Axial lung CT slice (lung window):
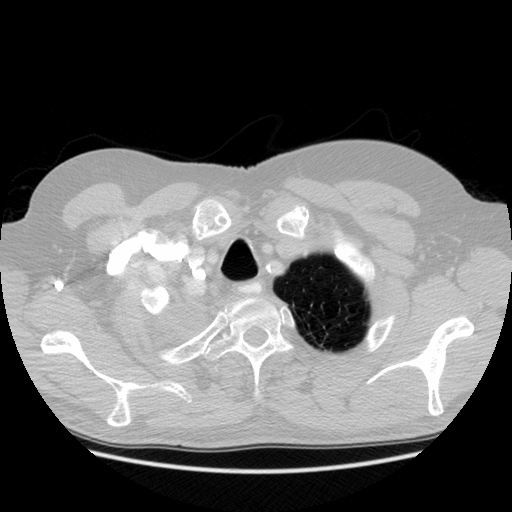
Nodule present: no